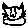
Label: cat